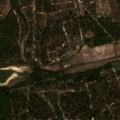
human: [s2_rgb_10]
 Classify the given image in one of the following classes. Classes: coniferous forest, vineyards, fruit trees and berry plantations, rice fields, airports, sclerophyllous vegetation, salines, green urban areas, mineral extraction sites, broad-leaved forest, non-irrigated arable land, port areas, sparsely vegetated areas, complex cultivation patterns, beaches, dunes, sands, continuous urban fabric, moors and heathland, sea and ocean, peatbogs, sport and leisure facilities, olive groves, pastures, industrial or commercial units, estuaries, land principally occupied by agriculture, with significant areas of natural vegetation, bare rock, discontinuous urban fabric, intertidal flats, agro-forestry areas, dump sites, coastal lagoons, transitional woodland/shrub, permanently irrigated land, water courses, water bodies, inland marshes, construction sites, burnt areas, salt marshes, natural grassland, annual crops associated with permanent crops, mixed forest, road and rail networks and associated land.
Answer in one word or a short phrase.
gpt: non-irrigated arable land, broad-leaved forest, coniferous forest, water bodies